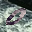
Label: 0